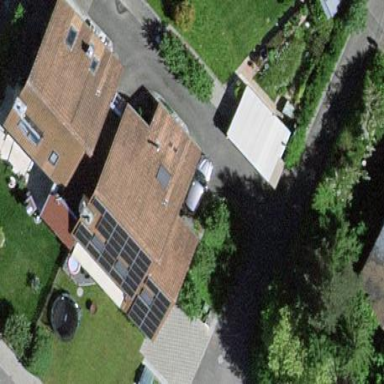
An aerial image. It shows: Terrace building.